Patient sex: M
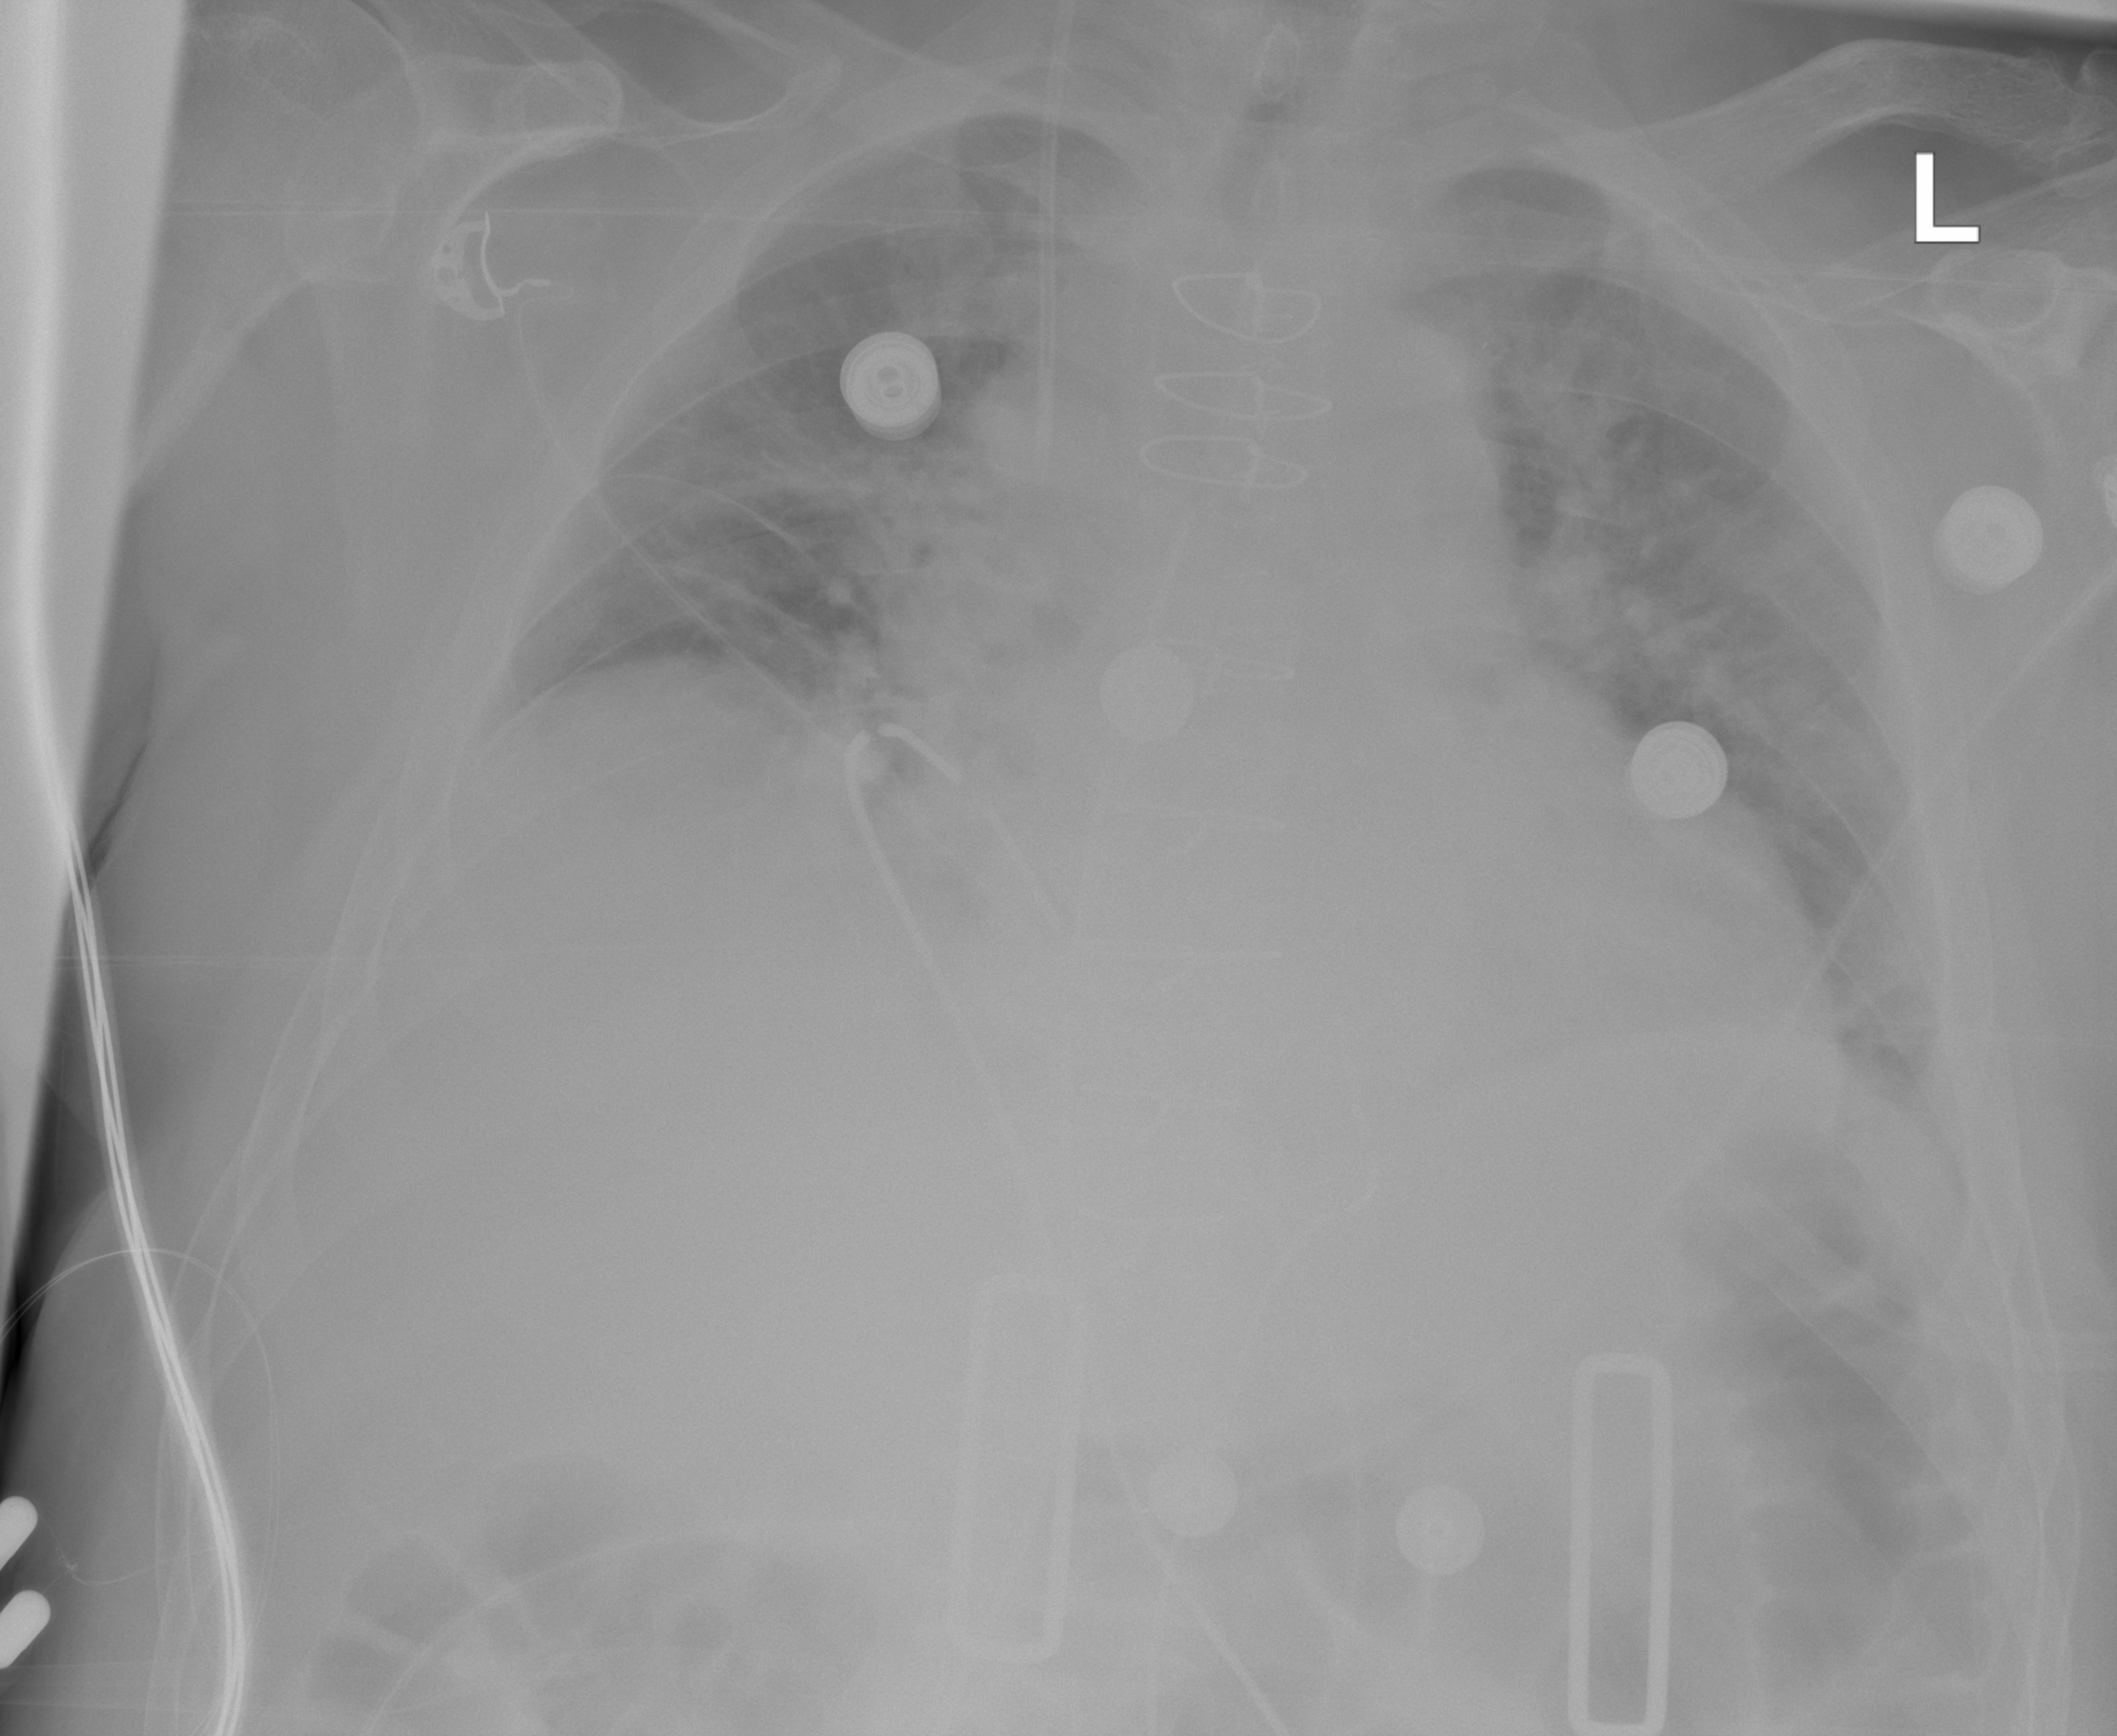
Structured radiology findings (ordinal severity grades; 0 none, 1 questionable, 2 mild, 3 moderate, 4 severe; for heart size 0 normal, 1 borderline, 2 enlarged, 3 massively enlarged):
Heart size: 2
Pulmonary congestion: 2
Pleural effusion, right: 0
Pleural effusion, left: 0
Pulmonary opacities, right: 0
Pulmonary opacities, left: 0
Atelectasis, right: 2
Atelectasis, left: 0